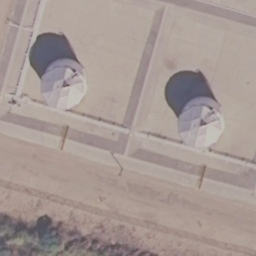
Label: storage tanks